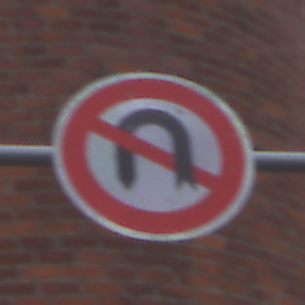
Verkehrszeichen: VerbotWenden
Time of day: MorningAfternoon
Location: Outdoor (Suburban)
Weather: Overcast
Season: NotSpecified
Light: Natural